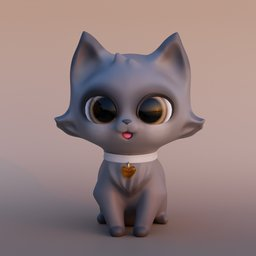
Label: decoration